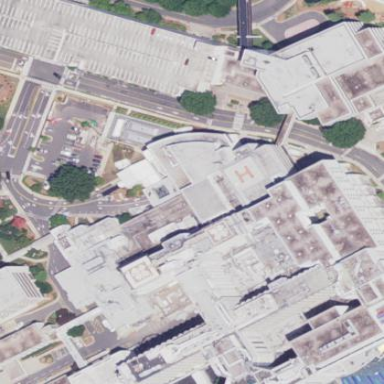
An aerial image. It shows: Hospital building.